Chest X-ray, AP view. Patient: 17 years old, sex F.
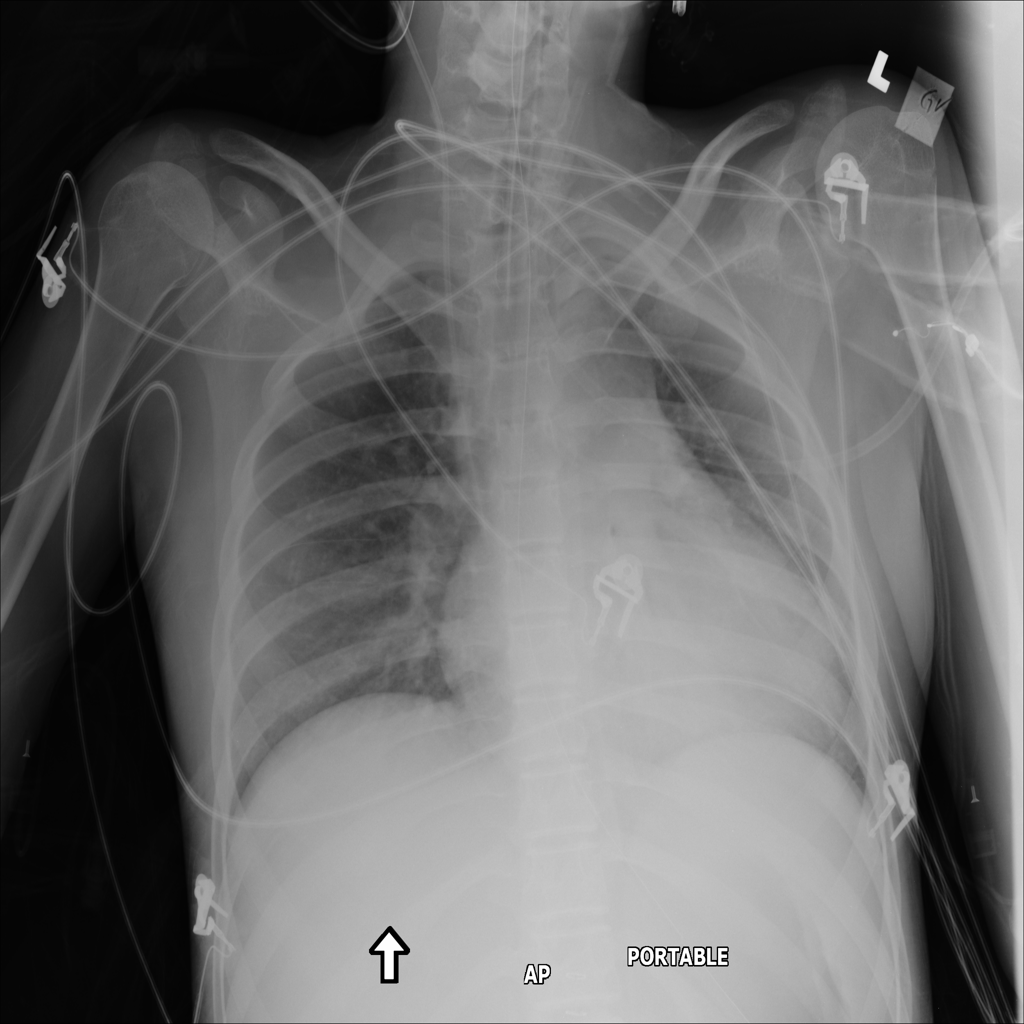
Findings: No Finding